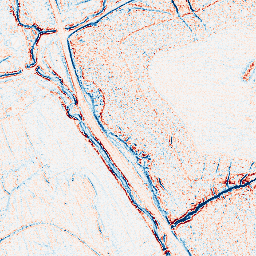
Category: edge_preserving
Decomposition family: anisotropic_diffusion
Decomposition parameters: iterations: 5
kappa: 30
gamma: 0.05
Upsampling method: linear_exact
Upsampling parameters: scale: 4
Upsampling scale: 4